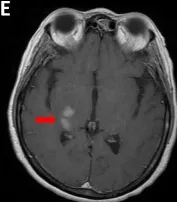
On T2 fluid attenuated inversion recovery brain MRI, with contrast enhancement on post-contrast T1-weighted images.
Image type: radiology (mri)